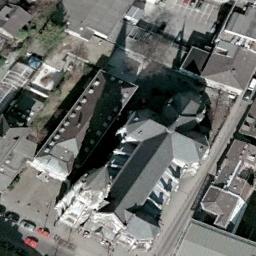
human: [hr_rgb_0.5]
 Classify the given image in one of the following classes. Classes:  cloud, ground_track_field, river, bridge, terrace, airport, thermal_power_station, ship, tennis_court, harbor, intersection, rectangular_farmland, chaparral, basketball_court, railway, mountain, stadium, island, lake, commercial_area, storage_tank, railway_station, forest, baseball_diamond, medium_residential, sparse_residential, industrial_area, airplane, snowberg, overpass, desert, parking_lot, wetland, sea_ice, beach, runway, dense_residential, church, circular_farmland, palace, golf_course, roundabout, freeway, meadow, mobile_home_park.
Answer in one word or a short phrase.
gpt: church